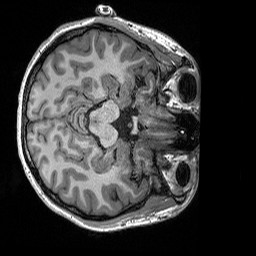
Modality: T1w
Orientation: axial
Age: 19
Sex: female
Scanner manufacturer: siemens
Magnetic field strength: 3 T
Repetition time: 2.3 s
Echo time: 0.00298 s